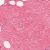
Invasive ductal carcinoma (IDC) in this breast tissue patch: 0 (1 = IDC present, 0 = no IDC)